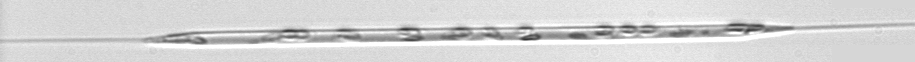
Label: Rhizosolenia